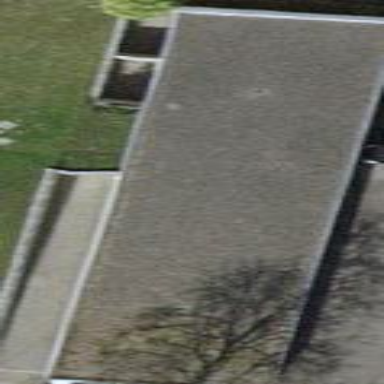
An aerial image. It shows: Group of garages.